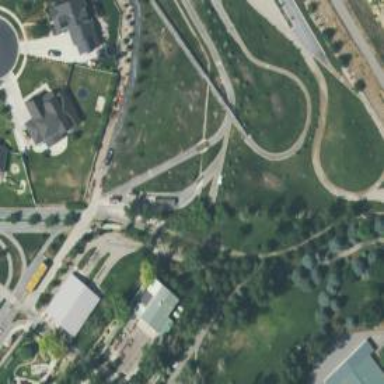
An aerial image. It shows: Miniature railway aqueduct.